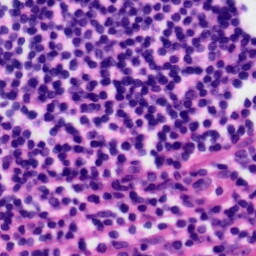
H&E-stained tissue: Tonsil